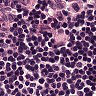
Metastatic tissue present: no